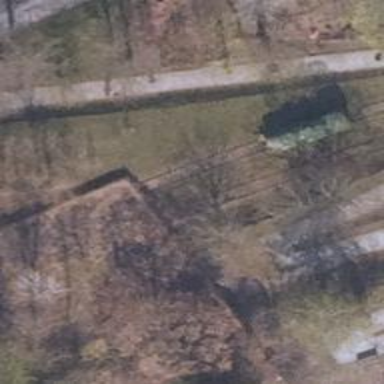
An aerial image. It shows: Disused railway.